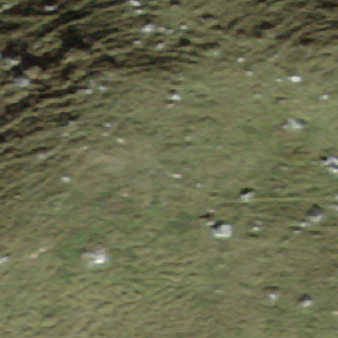
Label: other